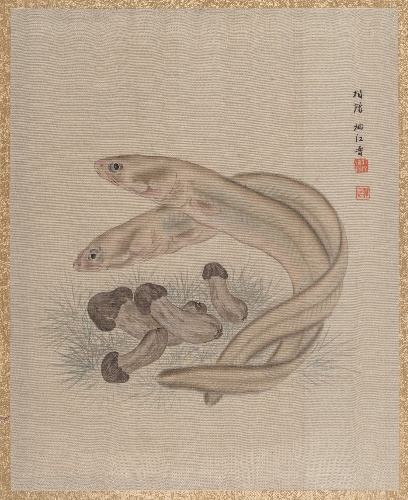
Artist: Seki Shūkō
Artist bio: Japanese, 1858–1915
Date: ca. 1890–92
Object type: Album leaf
Classification: Paintings
Medium: Album leaf; silk
Culture: Japan
Period: Meiji period (1868–1912)
Dimensions: 13 1/2 x 10 7/8 in. (34.3 x 27.6 cm)
Department: Asian Art
Credit line: Charles Stewart Smith Collection, Gift of Mrs. Charles Stewart Smith, Charles Stewart Smith Jr., and Howard Caswell Smith, in memory of Charles Stewart Smith, 1914
Accession year: 1914
Repository: Metropolitan Museum of Art, New York, NY
Tags: Fish